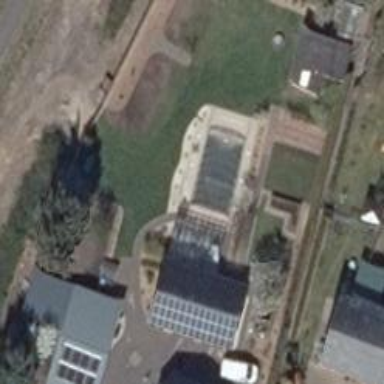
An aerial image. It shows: Swimming pool located in leisure land.